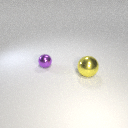
small purple metal sphere to the left of large yellow metal sphere